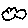
Label: cloud